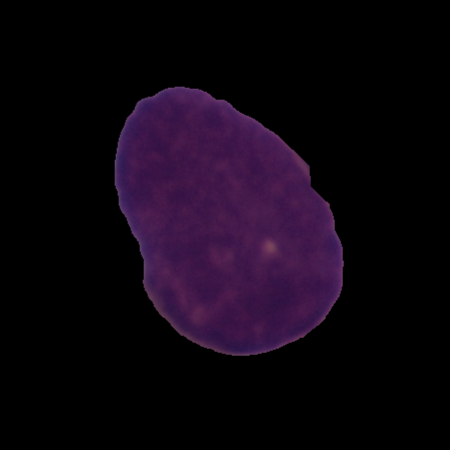
Label: cancer